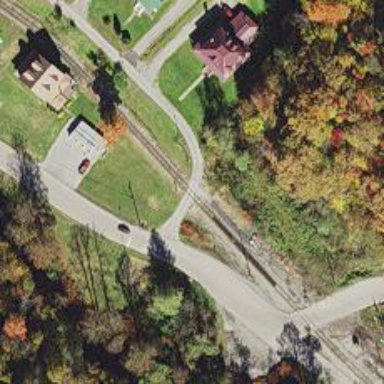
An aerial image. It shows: Railway level crossing.